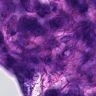
Metastatic tissue present: yes